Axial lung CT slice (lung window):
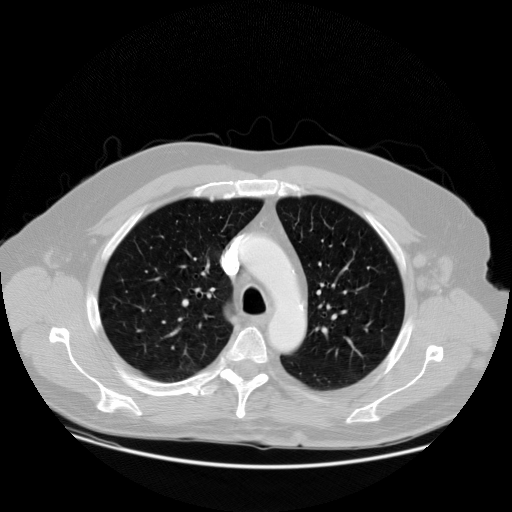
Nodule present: yes
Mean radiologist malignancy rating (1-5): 2.75